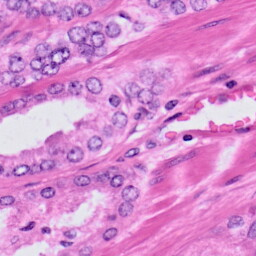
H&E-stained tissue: Prostate